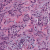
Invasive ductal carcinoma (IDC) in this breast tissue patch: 1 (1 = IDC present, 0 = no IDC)